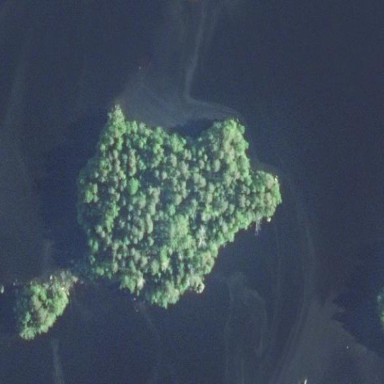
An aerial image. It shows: Islet covered with woodland.